Field crop: maize
Growth stage: 2
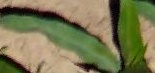
Species: maize